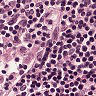
Metastatic tissue present: no